【题型】填空题　【知识点】立体几何　【难度】easy
如图是一座山的示意图，山呈圆锥形，圆锥的底面半径为 $10$ 公里，母线长为 $40$ 公里，$B$ 是母线 $SA$ 上一点，且 $AB=10$ 公里. 为了发展旅游业，要建设一条最短的从 $A$ 绕山一周到 $B$ 的观光铁路. 这条铁路从 $A$ 出发后首先上坡，随后下坡，则上坡段铁路的长度为\underline{\qquad\qquad}公里.

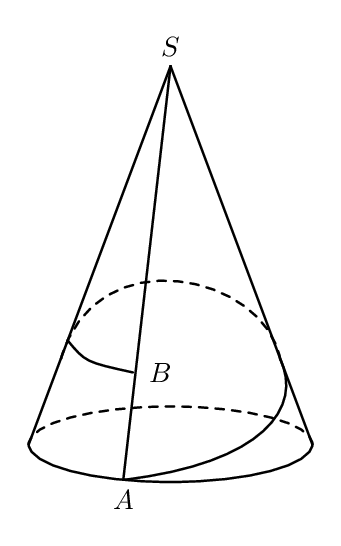
【解答】
【答案】 $32$

【分析】 先展开圆锥的侧面，确定观光铁路线路，再根据实际意义确定下坡段的铁路线路，最后解三角形得结果.

【详解】 沿母线 $SA$ 将圆锥的侧面展开，如图：

记 $P$ 为 $A'B$ 上的任意一点，作 $SH \perp A'B$，垂足为 $H$，连接 $SP$，

由 $\widehat{A'A}$ 的长为 $20\pi$，得 $\angle A'SA = \frac{20\pi}{40} = \frac{\pi}{2}$，由两点间线段最短，知观光铁路为图中线段 $A'B$，

而 $SB = 40-10=30$，则 $A'B = \sqrt{A'S^2+SB^2} = \sqrt{40^2+30^2} = 50$，

上坡即 $P$ 到山顶 $S$ 的距离 $PS$ 越来越小，下坡即 $P$ 到山顶 $S$ 的距离 $PS$ 越来越大，

因此上坡段的铁路，即图中的线段 $A'H$，由 $\text{Rt}\triangle SA'B \sim \text{Rt}\triangle HA'S$，得 $A'H = \frac{SA'^2}{A'B} = \frac{40^2}{50} = 32$.

故答案为：$32$.
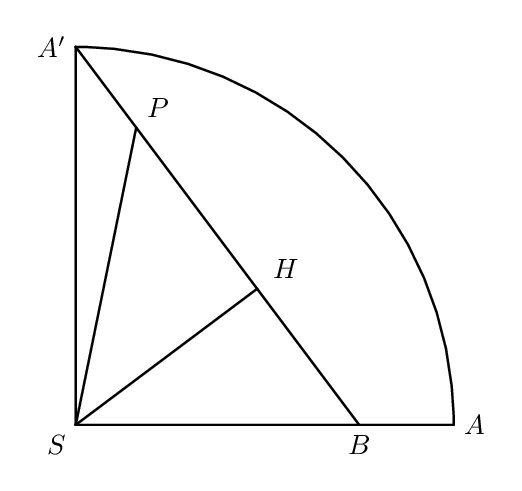